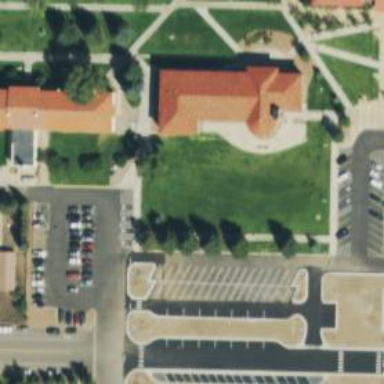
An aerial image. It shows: Parking area.